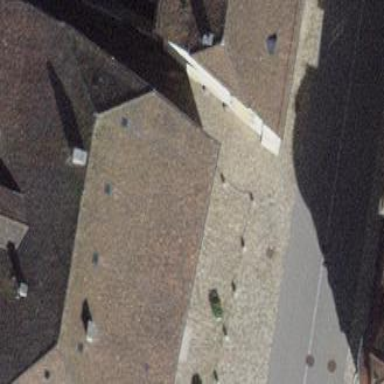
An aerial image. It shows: School building with tiled roof.